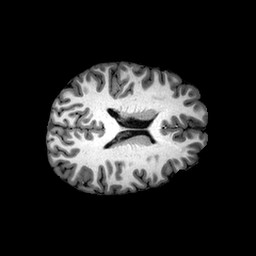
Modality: T1w
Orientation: axial